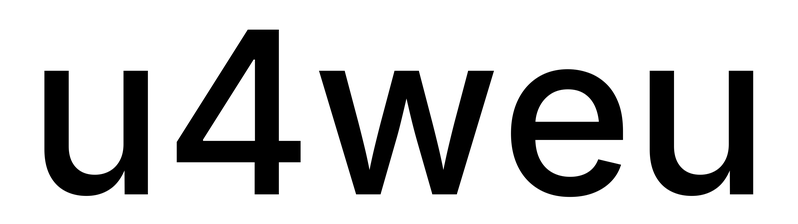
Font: Inter_Medium